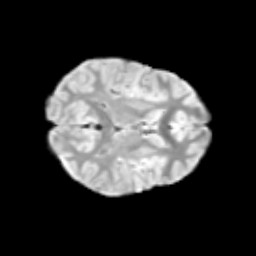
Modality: T2w
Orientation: axial
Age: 11
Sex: male
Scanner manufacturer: siemens
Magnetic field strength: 3 T
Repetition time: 3.8 s
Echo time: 0.07 s